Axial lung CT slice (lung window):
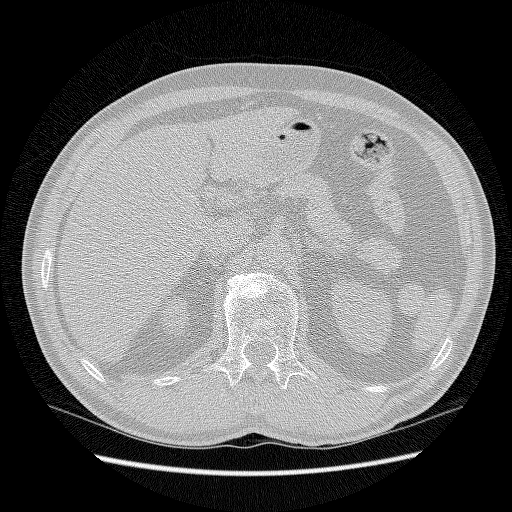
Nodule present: no